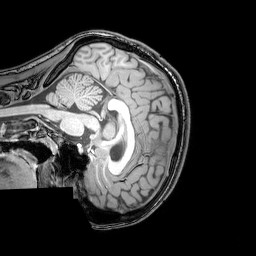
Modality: T1w
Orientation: sagittal
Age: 22
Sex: female
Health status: healthy
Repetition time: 0.081 s
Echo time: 0.037 s